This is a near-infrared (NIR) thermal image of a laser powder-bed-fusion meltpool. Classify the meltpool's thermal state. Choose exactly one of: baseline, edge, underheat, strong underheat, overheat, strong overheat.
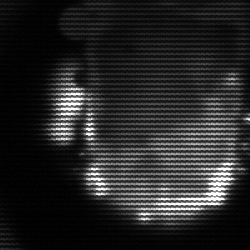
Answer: baseline